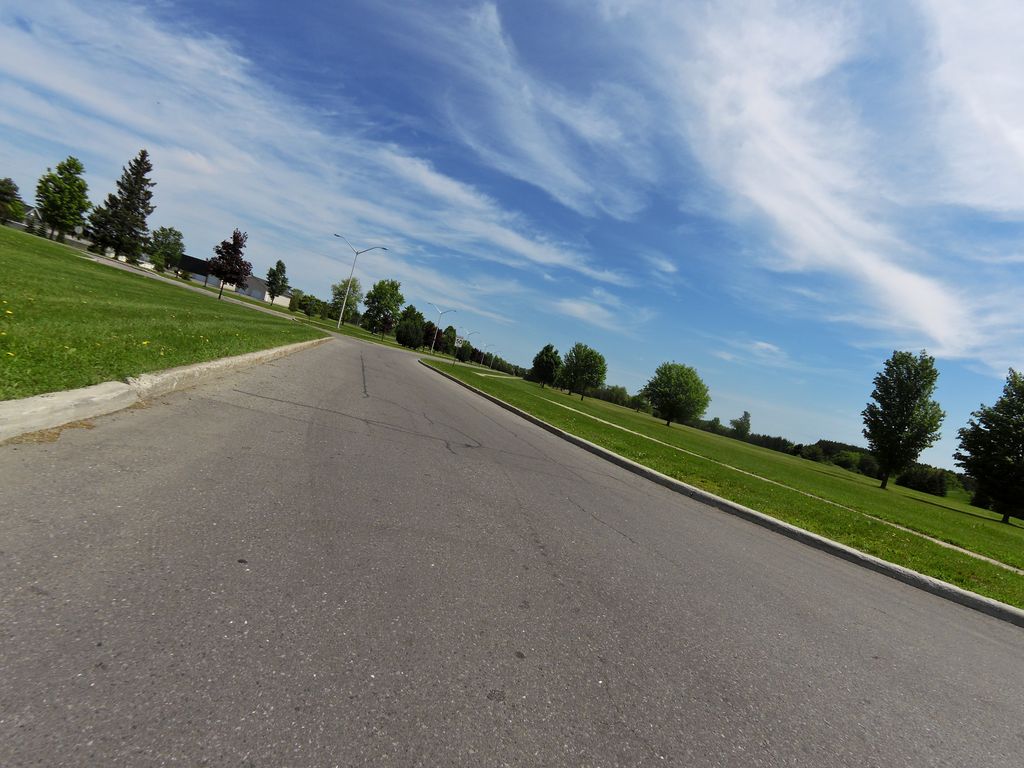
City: ottawa-gatineau